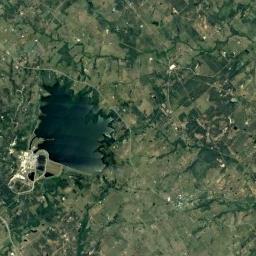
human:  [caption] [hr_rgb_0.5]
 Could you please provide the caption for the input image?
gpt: There are many trees around the lake .

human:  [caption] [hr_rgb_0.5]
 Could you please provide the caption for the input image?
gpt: The lake in the picture is very small .

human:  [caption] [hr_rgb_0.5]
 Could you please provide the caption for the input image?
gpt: An irregularly shaped turquoise lake surrounded by green mountains .

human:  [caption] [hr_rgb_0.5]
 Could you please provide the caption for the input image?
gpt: The lake lies on a plain covered with vegetation and the water is deep green .

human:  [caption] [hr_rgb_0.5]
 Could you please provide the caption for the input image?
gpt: There are green meadows around the lake .